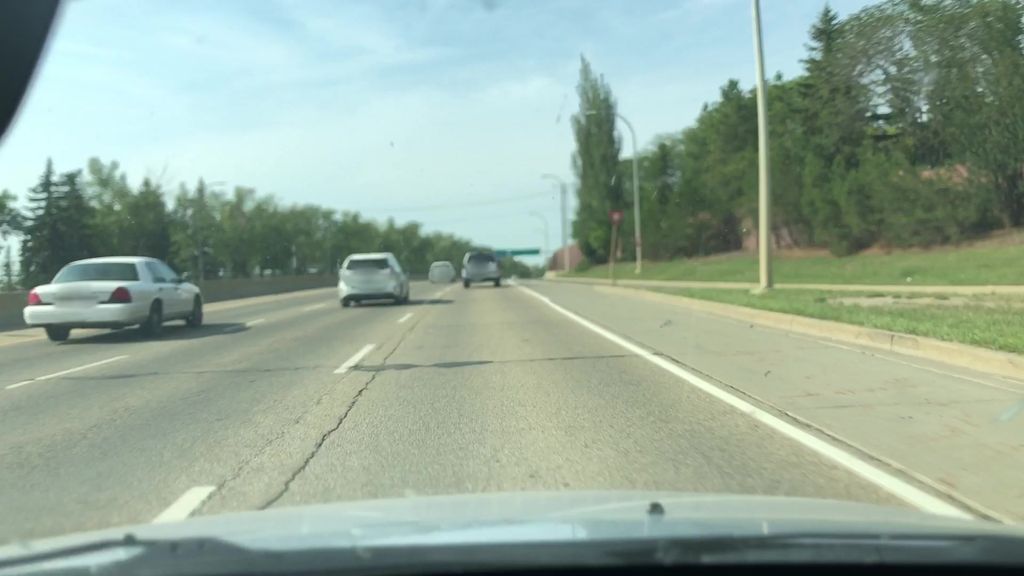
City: edmonton